Question: I'm trying to insert some test values into an Azure table using storage connection string. When I tried to perform insert operation it showing error as cannot convert TableStorage.RunnerInputs to Microsoft.azure.cosmosDB.table.itableentity.
I'm working on this with the reference to <URL>
'''
*
CloudStorageAccount storageAccount = CloudStorageAccount.Parse(
CloudConfigurationManager.GetSetting("StorageConnectionString"));
//Create the table client.
CloudTableClient tableClient = storageAccount.CreateCloudTableClient();
//Create the CloudTable object that represents the "people" table.
CloudTable table = tableClient.GetTableReference("InputParameters");
table.CreateIfNotExists();
//Create a new customer entity.
RunnerInputs RunnerInput = new RunnerInputs("OnlyDate", "rowkey");
//CloudTable test = null;
RunnerInput.InputDate = "20180213";
//Inputvalue = "20180213";
//Create the TableOperation object that inserts the customer entity.
TableOperation insertOperation = TableOperation.Insert(RunnerInput);
//Execute the insert operation.
table.Execute(insertOperation);
'''
Runner class
'''
namespace TableStorage
{
public class RunnerInputs:TableEntity
{
public RunnerInputs(string ParameterName,string RowValue)
{
this.PartitionKey = ParameterName;
this.RowKey = RowValue;
}
public string InputDate { get; set; }
}
}
'''
Error Screenshot for reference. Can anyone let me know how can we overcome this? Have tried by casting the value, but the result is same.

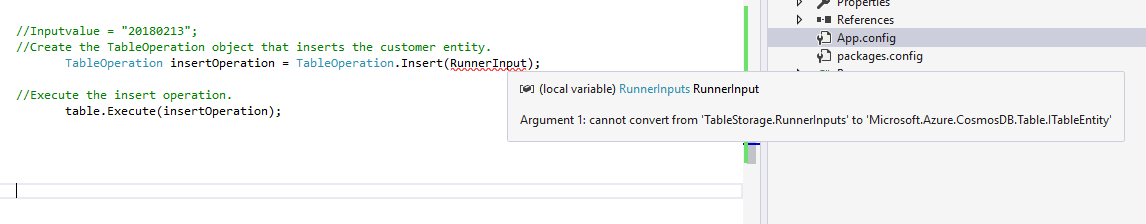
Answer: > Can anyone let me know how can we overcome this?
It seems that your problem is package reference can not be matched with package reference. The Azure Comos DB and Azure Table Storage are different tables. Their packages don't work with each other. You could use the same package reference for these classes to solve your problem( like 'Microsoft.WindowsAzure.Storage.Table').
The result is like this:
<URL>